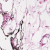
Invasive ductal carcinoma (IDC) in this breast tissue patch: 0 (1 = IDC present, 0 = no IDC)